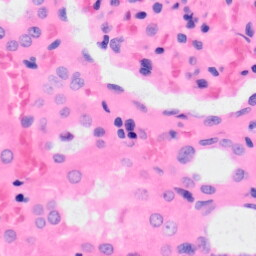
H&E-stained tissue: Kidney